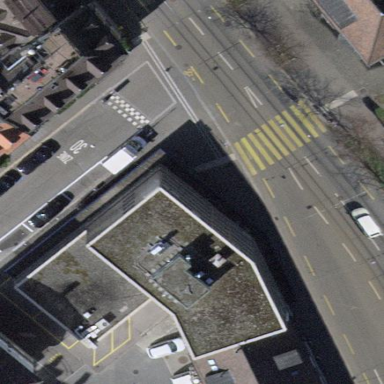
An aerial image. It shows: Commercial building.